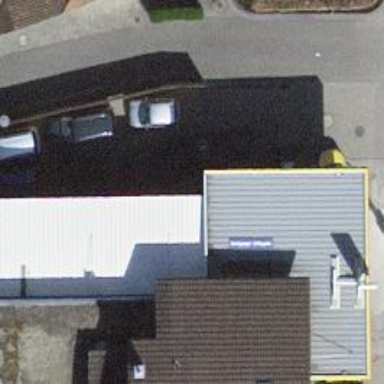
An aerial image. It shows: Fuel station.